Interaction volume radius: 5 \u00c5
Interaction volume height: 20 \u00c5
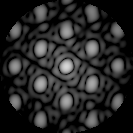
Disorder parameter: 0.1853